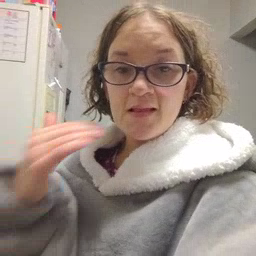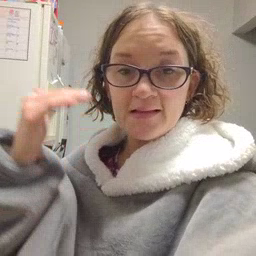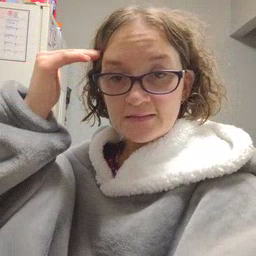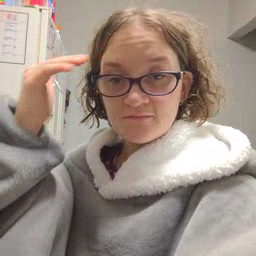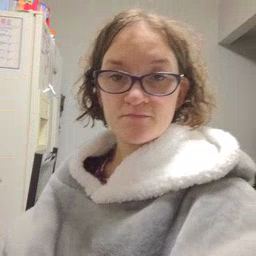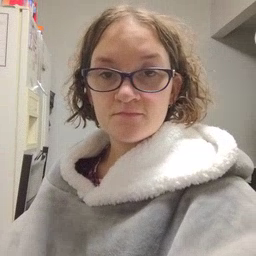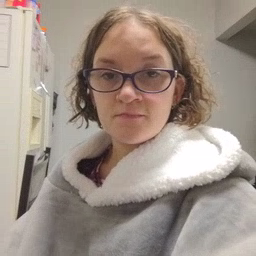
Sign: head